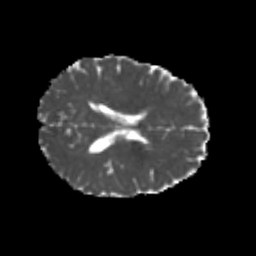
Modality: MD
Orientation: axial
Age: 25
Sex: female
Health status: healthy
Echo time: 0.074 s